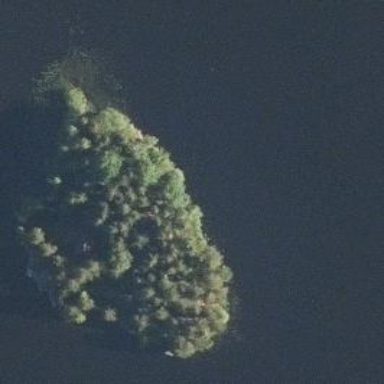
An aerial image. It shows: Islet.